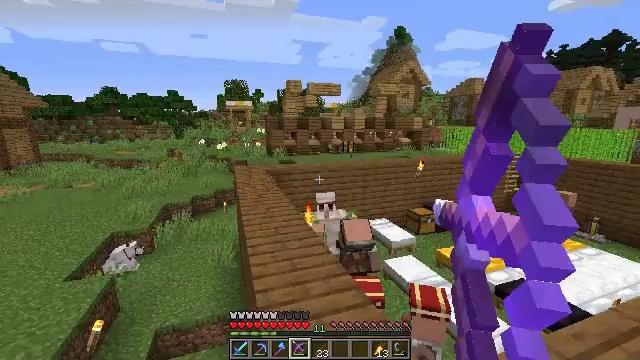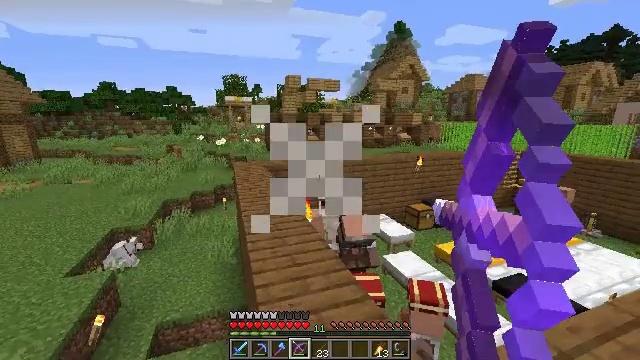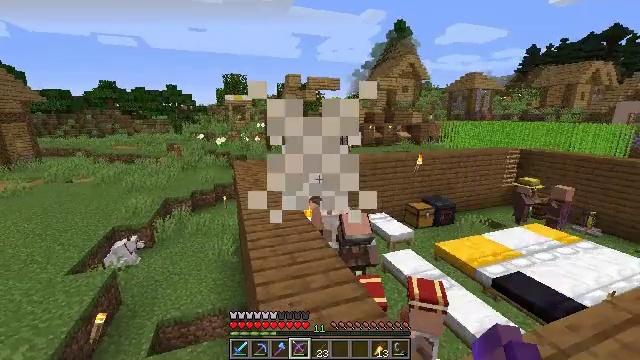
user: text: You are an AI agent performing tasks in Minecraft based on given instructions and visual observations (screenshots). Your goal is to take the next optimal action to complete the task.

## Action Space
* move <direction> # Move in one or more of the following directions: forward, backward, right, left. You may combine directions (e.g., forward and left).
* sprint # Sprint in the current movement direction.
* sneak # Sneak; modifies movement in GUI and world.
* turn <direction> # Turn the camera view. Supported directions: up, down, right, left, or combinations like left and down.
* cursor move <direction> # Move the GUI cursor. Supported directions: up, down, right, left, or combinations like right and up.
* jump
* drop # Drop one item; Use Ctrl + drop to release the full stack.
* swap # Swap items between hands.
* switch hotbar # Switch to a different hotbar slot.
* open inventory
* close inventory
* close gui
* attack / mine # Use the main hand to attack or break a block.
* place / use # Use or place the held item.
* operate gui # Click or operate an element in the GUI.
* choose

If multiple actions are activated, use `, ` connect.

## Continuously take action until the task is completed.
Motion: motion action
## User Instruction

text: Harm the villager.
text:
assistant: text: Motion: use / place
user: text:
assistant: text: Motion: use / place
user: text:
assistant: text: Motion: use / place